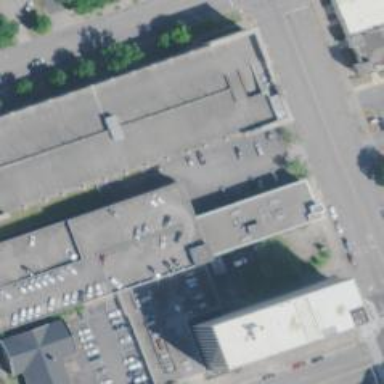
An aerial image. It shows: Multi-storey parking building.